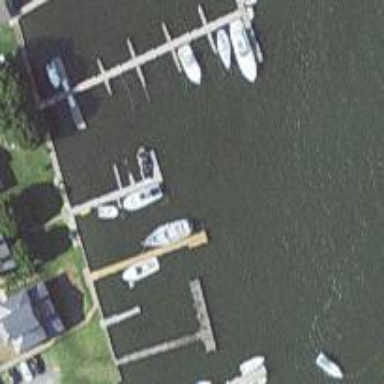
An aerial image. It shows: Man-made pier.